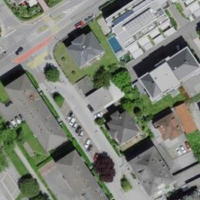
EUNIS habitat code: 54
Species observed at this site:
Prunus mahaleb
Campanula glomerata